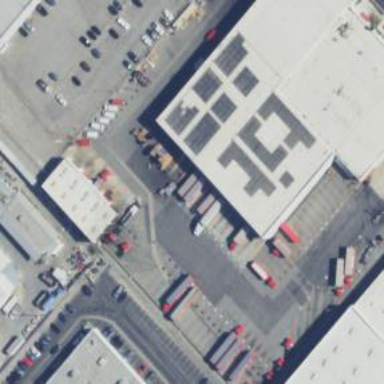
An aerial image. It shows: Warehouse.